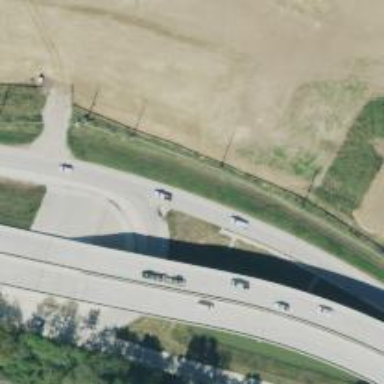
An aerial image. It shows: Primary link highway.